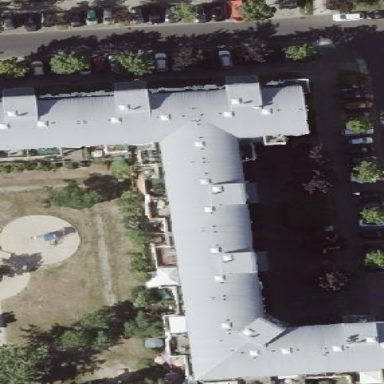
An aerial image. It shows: Apartment building with flat roof.